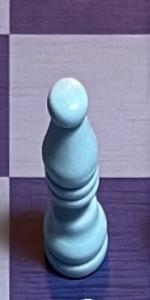
Label: Bishop_White